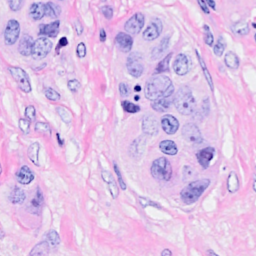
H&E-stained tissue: Breast